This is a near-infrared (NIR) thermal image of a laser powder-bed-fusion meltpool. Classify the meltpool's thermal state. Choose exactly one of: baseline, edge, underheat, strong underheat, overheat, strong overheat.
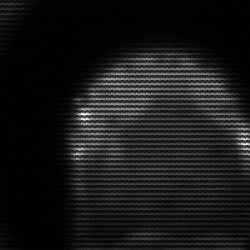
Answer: edge